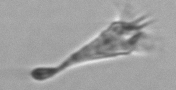
Label: Paratontonia_gracillima